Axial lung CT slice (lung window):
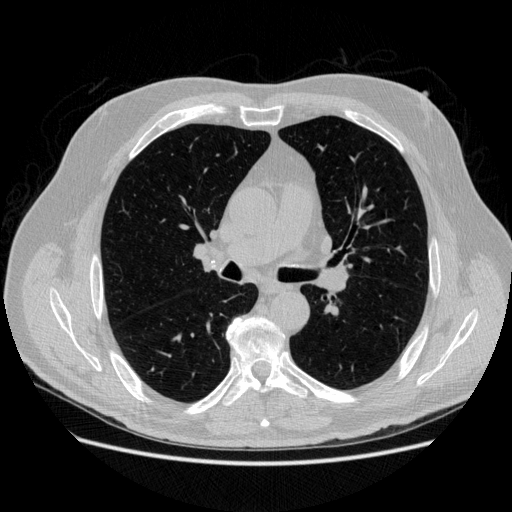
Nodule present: yes
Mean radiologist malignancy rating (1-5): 1